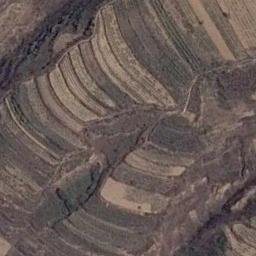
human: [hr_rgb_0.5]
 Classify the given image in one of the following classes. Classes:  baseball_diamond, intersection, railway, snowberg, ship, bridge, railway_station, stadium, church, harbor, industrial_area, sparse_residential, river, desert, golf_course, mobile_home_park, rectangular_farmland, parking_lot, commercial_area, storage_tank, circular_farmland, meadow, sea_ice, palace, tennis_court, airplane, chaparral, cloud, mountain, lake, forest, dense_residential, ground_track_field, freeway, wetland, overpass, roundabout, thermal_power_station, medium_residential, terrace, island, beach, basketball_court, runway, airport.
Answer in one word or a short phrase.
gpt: terrace